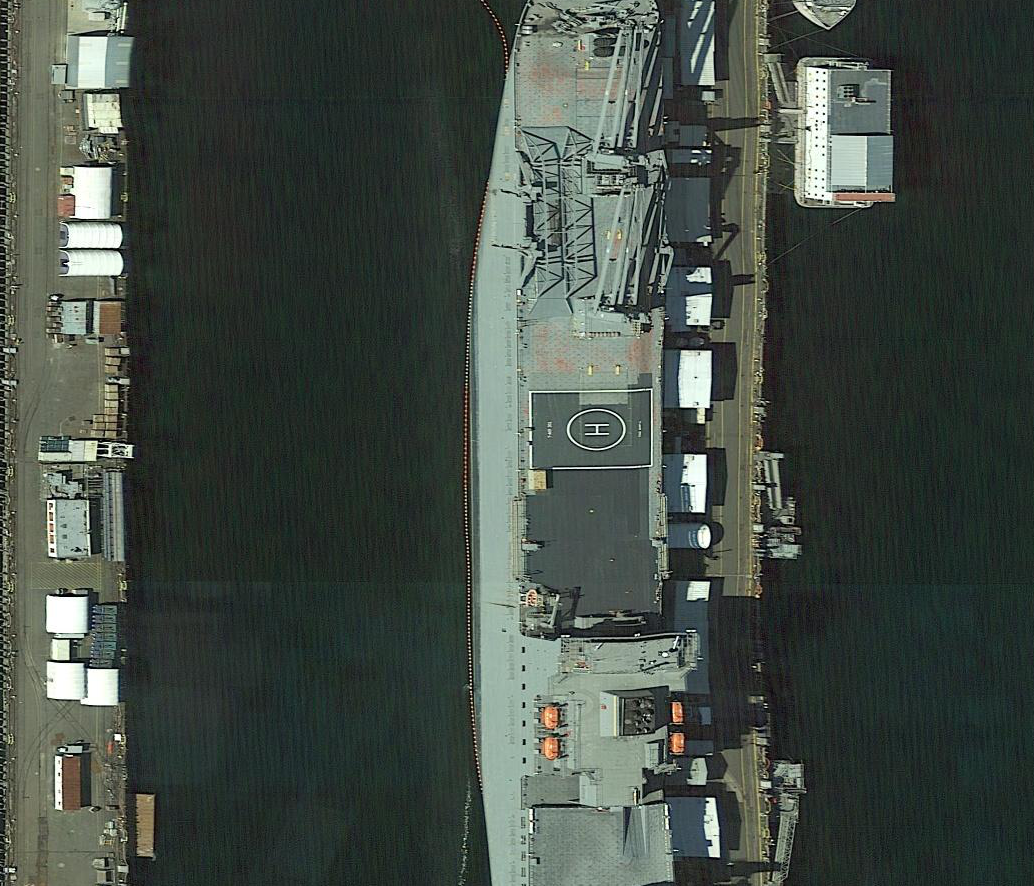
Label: Crane_ship